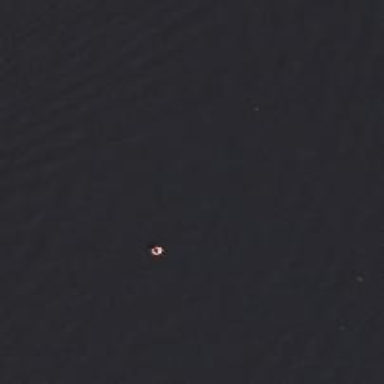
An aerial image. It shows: Red buoy.